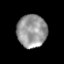
Tissue: prostate
Cell type: T cells
Senescence score: 0.341
Nuclear area (px): 957
Mean DAPI intensity: 151.079